Question: Scroll the following page to right and you will see the following

What rule is causing the page to be that large and how can i fix it
<URL>
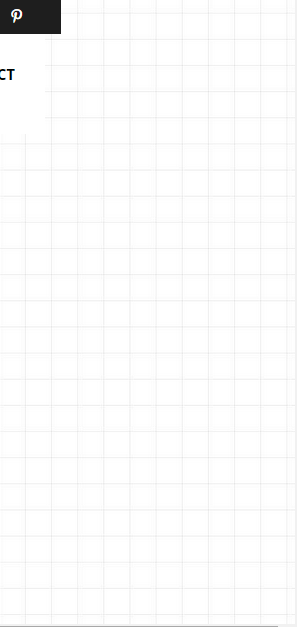
Answer: There is a horizontal scroll, because you positioned the div.features with left:350px;